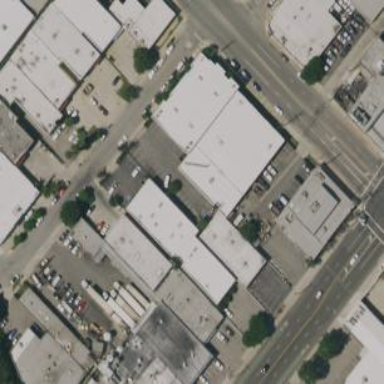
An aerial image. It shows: Warehouse.